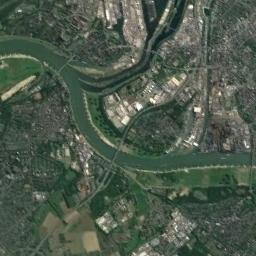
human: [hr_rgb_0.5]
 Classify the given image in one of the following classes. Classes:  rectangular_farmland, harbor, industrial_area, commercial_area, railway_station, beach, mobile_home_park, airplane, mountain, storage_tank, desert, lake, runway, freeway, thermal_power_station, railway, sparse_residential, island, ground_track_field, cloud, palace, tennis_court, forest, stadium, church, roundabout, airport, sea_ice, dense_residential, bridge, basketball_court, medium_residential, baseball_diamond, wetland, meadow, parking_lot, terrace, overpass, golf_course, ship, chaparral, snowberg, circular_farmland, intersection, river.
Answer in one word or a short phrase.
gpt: river